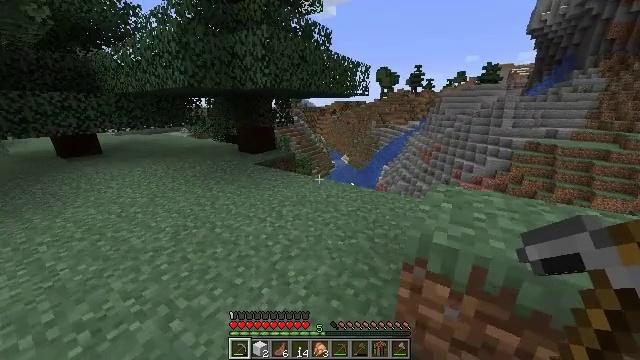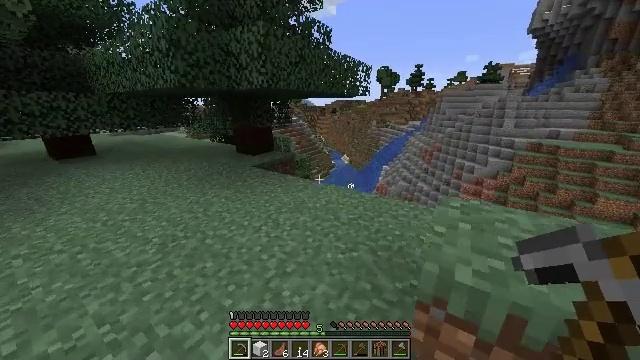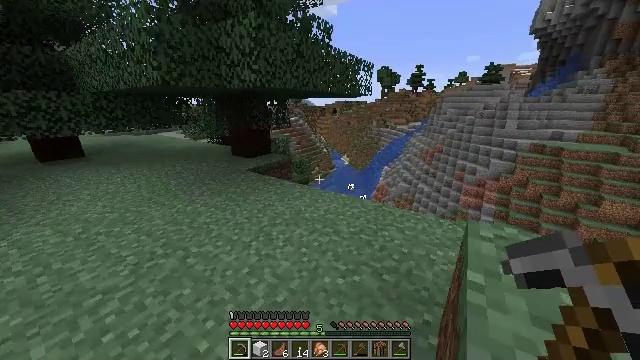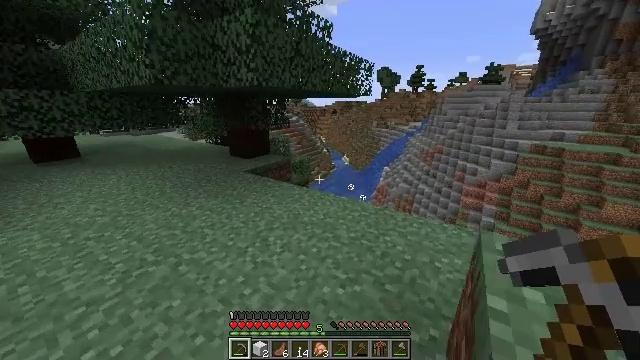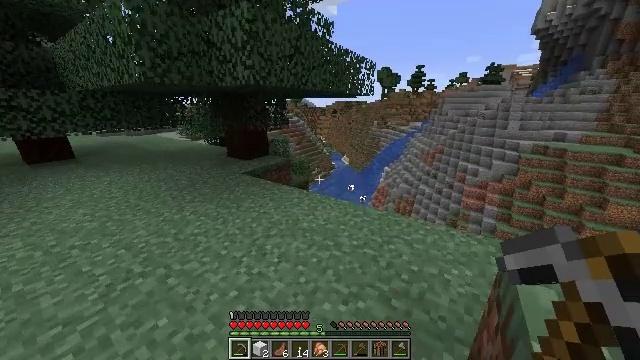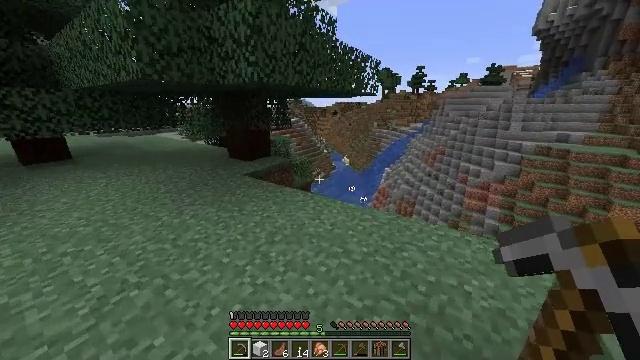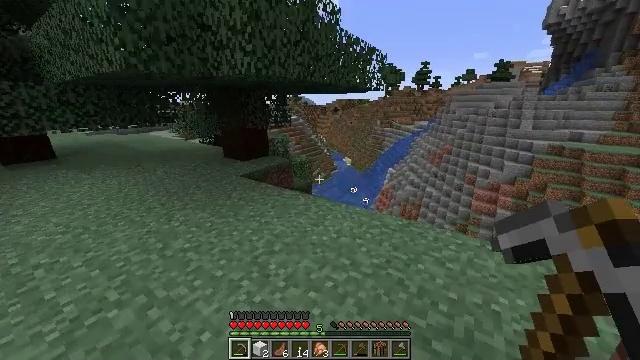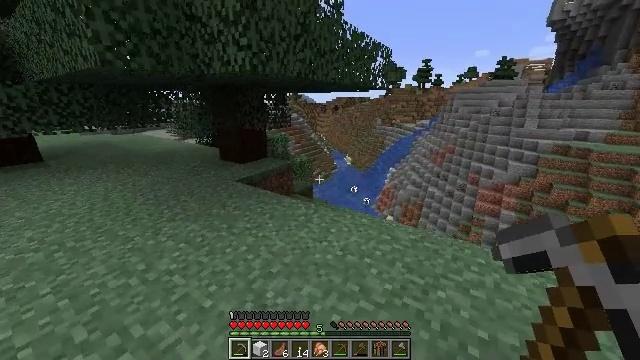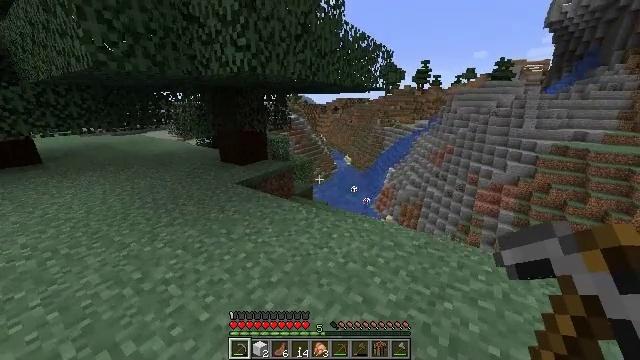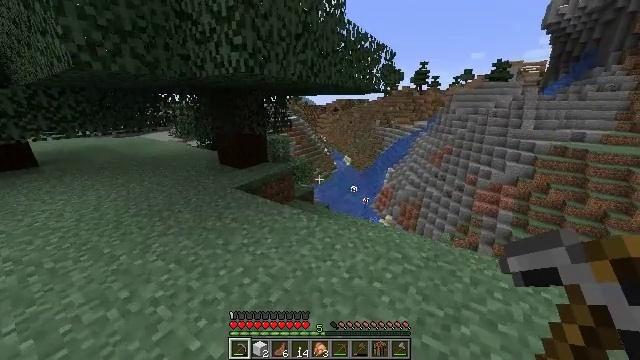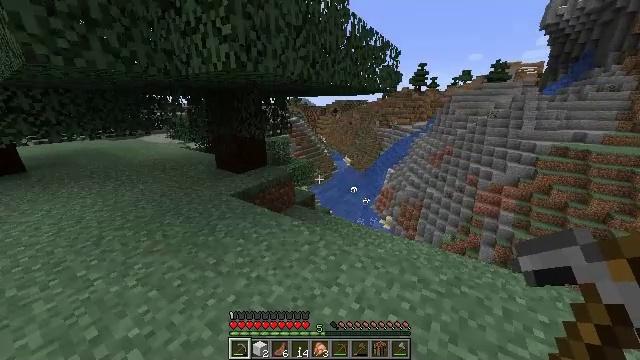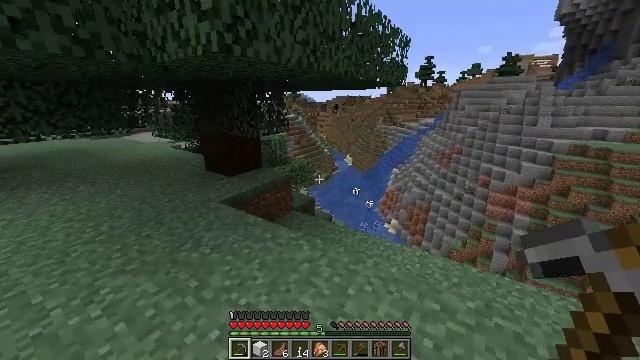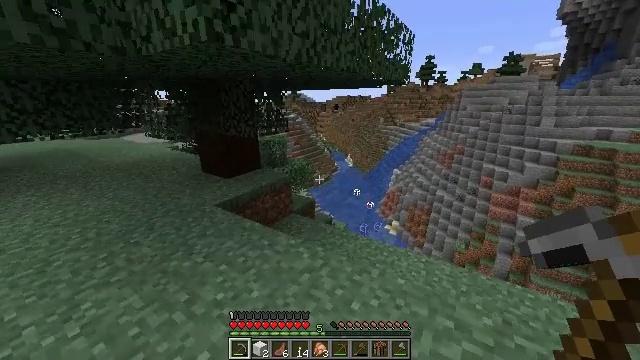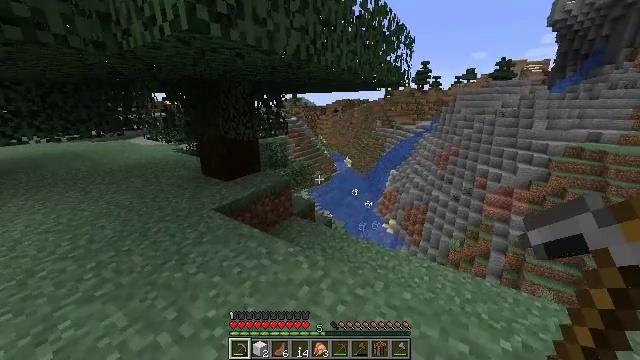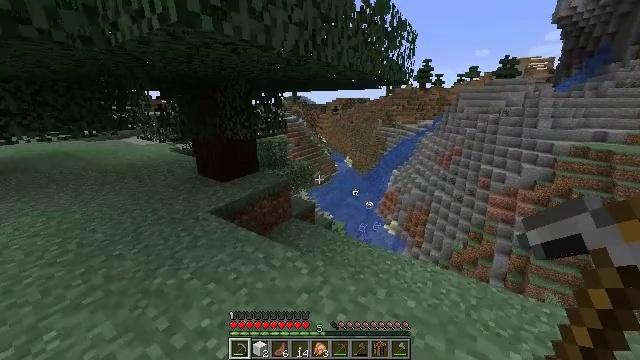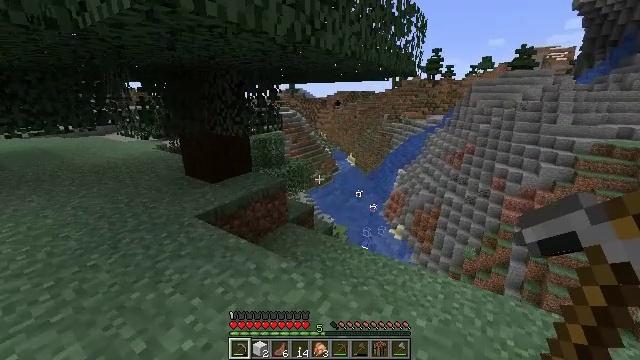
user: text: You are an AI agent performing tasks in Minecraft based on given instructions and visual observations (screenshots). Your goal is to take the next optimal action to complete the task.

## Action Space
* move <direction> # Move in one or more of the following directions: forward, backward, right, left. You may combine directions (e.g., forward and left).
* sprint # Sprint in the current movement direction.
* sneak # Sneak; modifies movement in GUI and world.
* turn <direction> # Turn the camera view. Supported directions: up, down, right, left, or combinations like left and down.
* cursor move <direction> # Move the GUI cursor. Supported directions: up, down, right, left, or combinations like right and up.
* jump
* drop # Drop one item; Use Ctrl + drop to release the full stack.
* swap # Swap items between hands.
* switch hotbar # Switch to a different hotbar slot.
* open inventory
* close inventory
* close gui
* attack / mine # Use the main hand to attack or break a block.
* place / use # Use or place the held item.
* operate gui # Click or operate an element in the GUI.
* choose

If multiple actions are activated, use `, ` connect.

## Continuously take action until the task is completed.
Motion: motion action
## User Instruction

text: Mine the pumpkin from the ground.
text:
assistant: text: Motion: move forward, sprint
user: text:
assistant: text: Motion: move forward, sprint
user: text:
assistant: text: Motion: move forward, sprint
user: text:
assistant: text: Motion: move forward, sprint
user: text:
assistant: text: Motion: move forward, sprint
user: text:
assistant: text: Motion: move forward, sprint
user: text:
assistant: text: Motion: move forward, sprint
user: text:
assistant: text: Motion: move forward, sprint
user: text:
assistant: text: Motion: move forward, sprint
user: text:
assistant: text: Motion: move forward, sprint
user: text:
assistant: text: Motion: move forward
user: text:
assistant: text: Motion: move forward
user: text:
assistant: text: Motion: no_op
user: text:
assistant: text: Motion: no_op
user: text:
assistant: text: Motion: no_op
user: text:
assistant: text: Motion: no_op
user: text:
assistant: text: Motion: no_op
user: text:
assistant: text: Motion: no_op
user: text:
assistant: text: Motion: no_op
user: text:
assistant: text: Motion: no_op
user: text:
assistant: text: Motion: no_op
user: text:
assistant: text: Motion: no_op
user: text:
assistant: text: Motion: no_op
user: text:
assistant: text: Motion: no_op
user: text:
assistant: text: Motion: no_op
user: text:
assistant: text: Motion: no_op
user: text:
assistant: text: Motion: no_op
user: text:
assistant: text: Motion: no_op
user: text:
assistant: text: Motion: turn left
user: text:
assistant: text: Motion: turn left